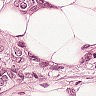
Metastatic tissue present: yes